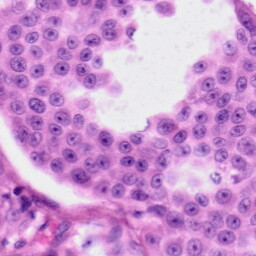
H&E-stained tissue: Skin